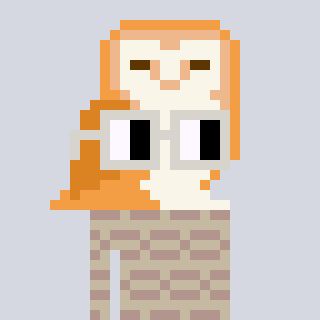
a pixel art character with square light gray glasses, a owl-shaped head and a bege-colored body on a cool background